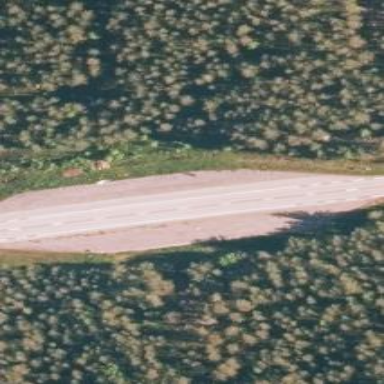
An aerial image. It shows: Rest area on the road.